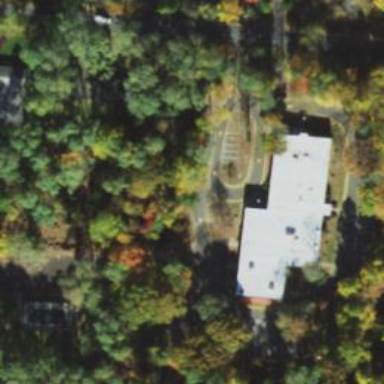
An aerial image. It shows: School.